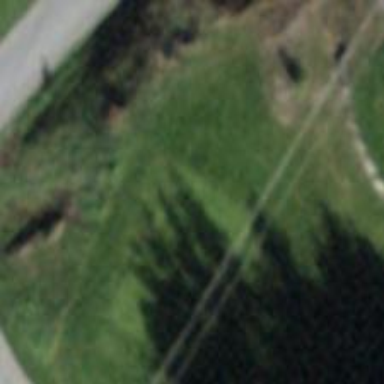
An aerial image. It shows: Grass area designated as golf tee.